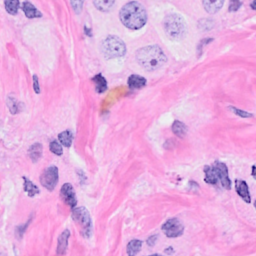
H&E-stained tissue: Breast